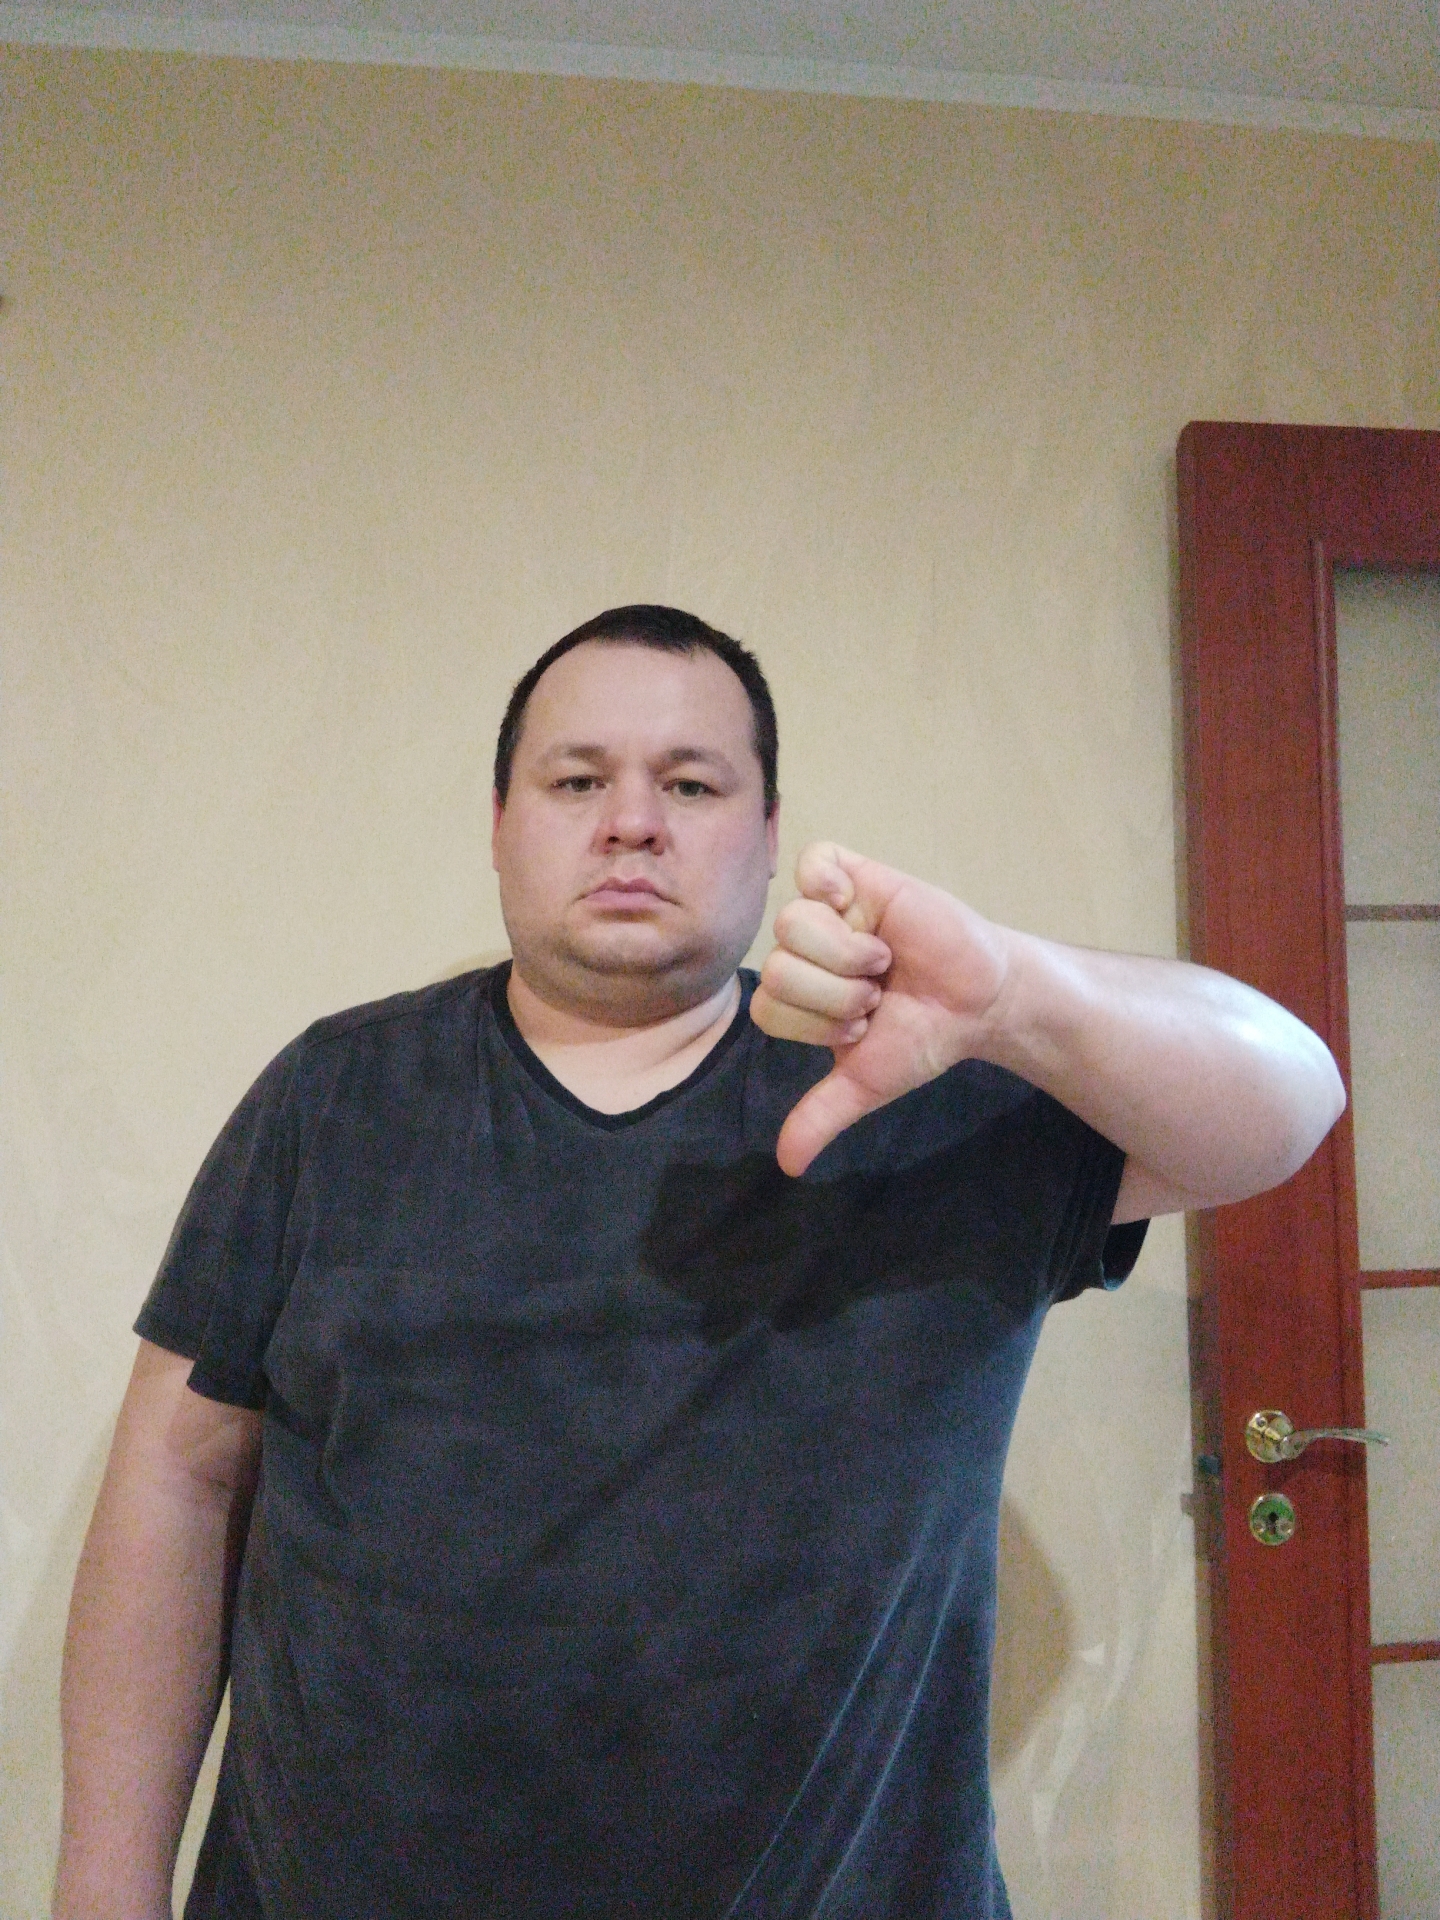
Label: noise